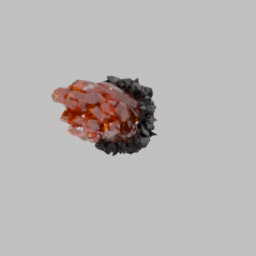
Label: decoration